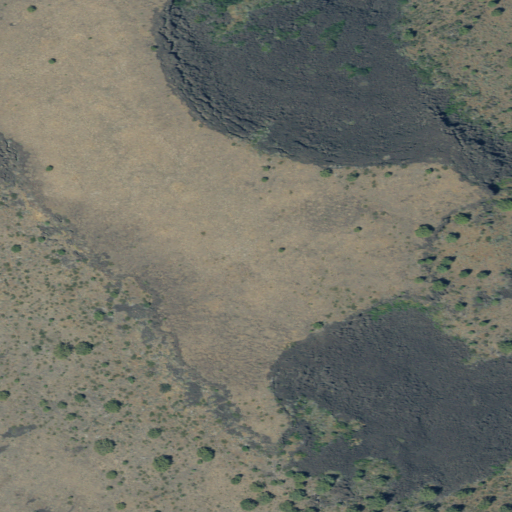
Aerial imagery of mountain in Oregon named Battle Mountain containing shrub and evergreen forest